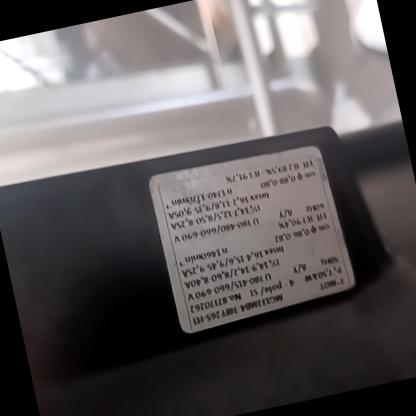
Klasa: tabliczka-znamionowa